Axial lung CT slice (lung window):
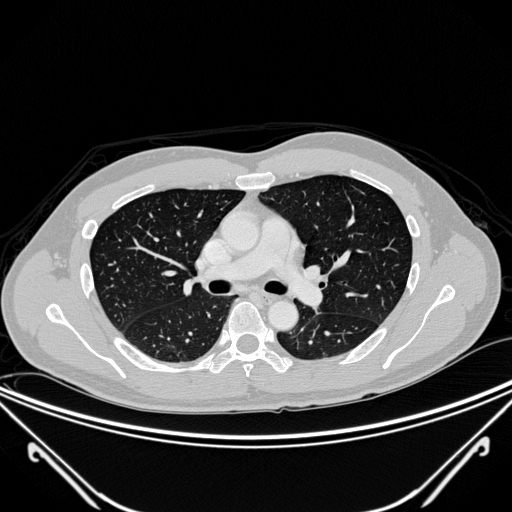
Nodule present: no